Question: i have tried a lot, but i can't solve this problem,
problem as menu is can't show responsive.
i try responsive menu like this <URL>
And Want Like this
'''
<div class="navbar-collapse collapse">
<ul class="nav navbar-nav navbar-right">
<li id="fat-menu" class="dropdown pink"> <a href="#" id="drop3" role="button" class="dropdown-toggle " data-toggle="dropdown">Services </a>
<ul class="dropdown-menu">
<li role="presentation"><a role="menuitem" tabindex="-1" href="#">Action</a></li>
<li role="presentation"><a role="menuitem" tabindex="-1" href="#">Another action</a></li>
<li role="presentation"><a role="menuitem" tabindex="-1" href="#">Something else here</a></li>
<li role="presentation" class="divider"></li>
<li role="presentation"><a role="menuitem" tabindex="-1" href="#">Separated link</a></li>
</ul>
</li>
<li id="fat-menu" class="dropdown rama"> <a href="#" id="drop3" role="button" class="dropdown-toggle " data-toggle="dropdown">Products </a>
<div class="dropdown-menu" style="left:-250px !important; width:800px; " role="menu" aria-labelledby="drop3">
<div class="nav-product" role="main">
<div class="col-lg-4">
<div class="media"> <img src="img/lms-nav-icon.png" alt="Labour Management System" class="pull-left"/>
<div class="media-body">
<h4 class="pink">Labour Manage. System</h4>
<p>There Managing Contractor's Labours / Workers at the entry points with rich GUI... <a href="#">Read More</a></p>
</div>
</div>
<div class="media"> <img src="img/crm-nav-icon.png" alt="eXiger CRM System" class="pull-left"/>
<div class="media-body">
<h4 class="rama" >eXiger CRM System</h4>
<p>awidely implemented strategy for managing a company's interactions with customers....<a href="#">Read More</a></p>
</div>
</div>
<div class="media"> <img src="img/payroll-nav-icon.png" alt="Payroll Management" class="pull-left"/>
<div class="media-body">
<h4 class="blue">Payroll Management</h4>
<p>Donec id elit non mi porta gravida at eget metus. Maecenas faucibus mollis interdum.</p>
</div>
</div>
</div>
<div class="col-lg-4">
<div class="media"> <img src="img/lms-nav-icon.png" alt="Labour Management System" class="pull-left"/>
<div class="media-body">
<h4>Subheading</h4>
<p>Donec id elit non mi porta gravida at eget metus. Maecenas faucibus mollis interdum.</p>
</div>
</div>
<div class="media"> <img src="img/lms-nav-icon.png" alt="Labour Management System" class="pull-left"/>
<div class="media-body">
<h4>Subheading</h4>
<p>Donec id elit non mi porta gravida at eget metus. Maecenas faucibus mollis interdum.</p>
</div>
</div>
<div class="media"> <img src="img/lms-nav-icon.png" alt="Labour Management System" class="pull-left"/>
<div class="media-body">
<h4>Subheading</h4>
<p>Donec id elit non mi porta gravida at eget metus. Maecenas faucibus mollis interdum.</p>
</div>
</div>
</div>
<div class="col-lg-4 ">
<div class="media"> <img src="img/lms-nav-icon.png" alt="Labour Management System" class="pull-left"/>
<div class="media-body">
<h4>Subheading</h4>
<p>Donec id elit non mi porta gravida at eget metus. Maecenas faucibus mollis interdum.</p>
</div>
</div>
<div class="media"> <img src="img/lms-nav-icon.png" alt="Labour Management System" class="pull-left"/>
<div class="media-body">
<h4>Subheading</h4>
<p>Donec id elit non mi porta gravida at eget metus. Maecenas faucibus mollis interdum.</p>
</div>
</div>
<div class="media"> <img src="img/lms-nav-icon.png" alt="Labour Management System" class="pull-left"/>
<div class="media-body">
<h4>Subheading</h4>
<p>Donec id elit non mi porta gravida at eget metus. Maecenas faucibus mollis interdum.</p>
</div>
</div>
</div>
</div>
</div>
</li>
<li id="fat-menu" class="dropdown green"> <a href="#" id="drop3" role="button" class="dropdown-toggle " data-toggle="dropdown">Technology </a>
<ul class="dropdown-menu">
<li role="presentation"><a role="menuitem" tabindex="-1" href="#">Action</a></li>
<li role="presentation"><a role="menuitem" tabindex="-1" href="#">Another action</a></li>
<li role="presentation"><a role="menuitem" tabindex="-1" href="#">Something else here</a></li>
<li role="presentation" class="divider"></li>
<li role="presentation"><a role="menuitem" tabindex="-1" href="#">Separated link</a></li>
</ul>
</li>
<li id="fat-menu" class="dropdown purple"> <a href="#" id="drop3" role="button" class="dropdown-toggle " data-toggle="dropdown">Marketing </a>
<ul class="dropdown-menu">
<li role="presentation"><a role="menuitem" tabindex="-1" href="#">Action</a></li>
<li role="presentation"><a role="menuitem" tabindex="-1" href="#">Another action</a></li>
<li role="presentation"><a role="menuitem" tabindex="-1" href="#">Something else here</a></li>
<li role="presentation" class="divider"></li>
<li role="presentation"><a role="menuitem" tabindex="-1" href="#">Separated link</a></li>
</ul>
</li>
<li id="fat-menu" class="dropdown orange"> <a href="#" id="drop3" role="button" class="dropdown-toggle " data-toggle="dropdown">About Us </a>
<ul class="dropdown-menu">
<li role="presentation"><a role="menuitem" tabindex="-1" href="#">Action</a></li>
<li role="presentation"><a role="menuitem" tabindex="-1" href="#">Another action</a></li>
<li role="presentation"><a role="menuitem" tabindex="-1" href="#">Something else here</a></li>
<li role="presentation" class="divider"></li>
<li role="presentation"><a role="menuitem" tabindex="-1" href="#">Separated link</a></li>
</ul>
</li>
<li class="pinkdark"><a href="#" >Request a Quote</a></li>
</ul>
</div>
'''
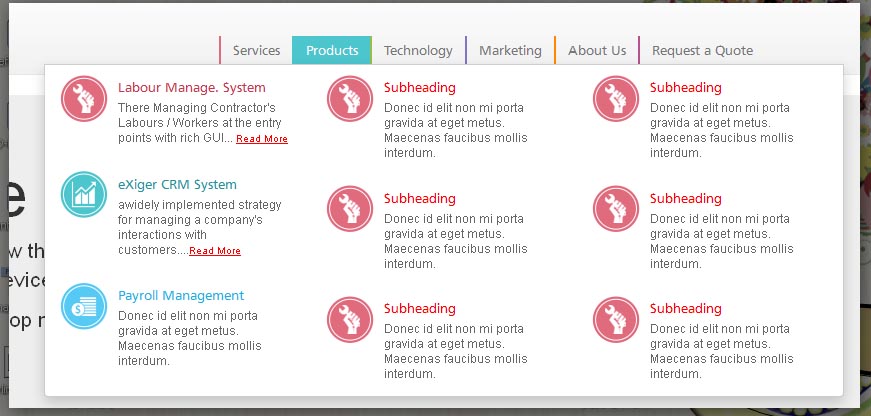
Answer: If not late, I've made this megamenu for bootstrap 3 <URL>, perhaps it could help you to get the idea.